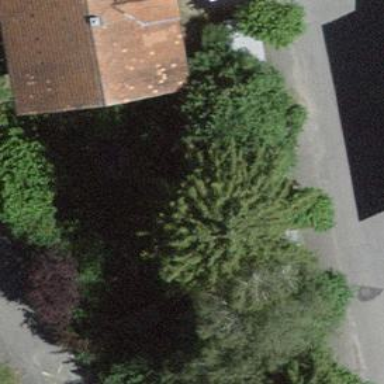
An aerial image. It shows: Evergreen needle-leaved tree.